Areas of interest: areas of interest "Library"
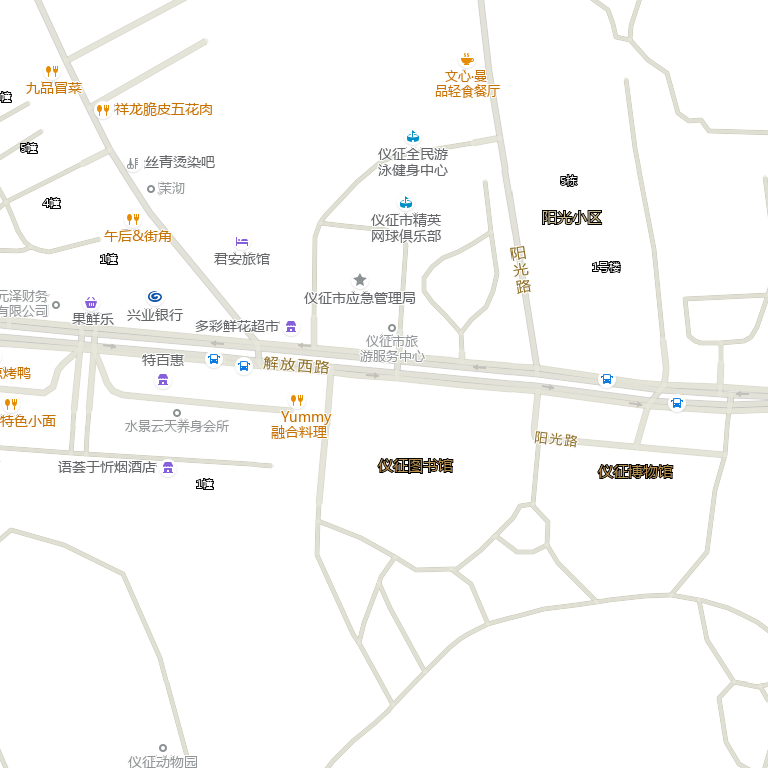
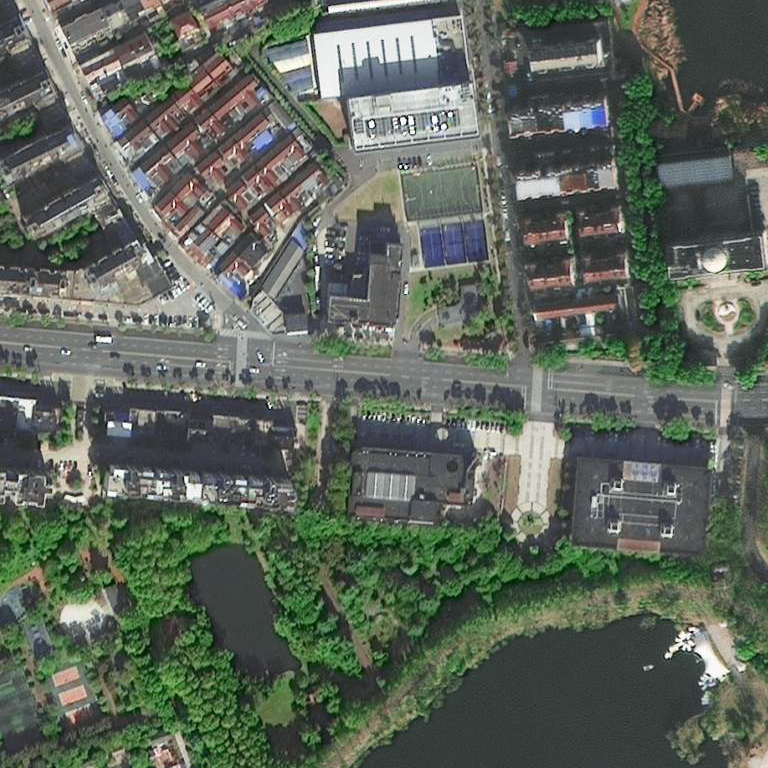